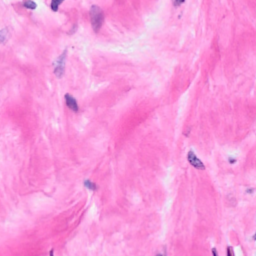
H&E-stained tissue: Breast